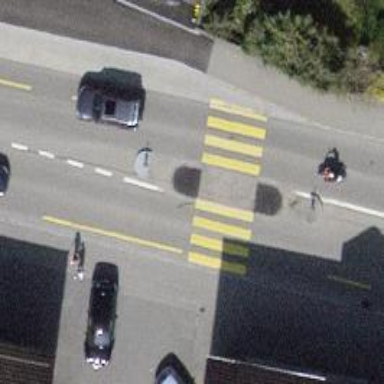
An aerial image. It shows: Primary highway with dedicated lane for cyclists.